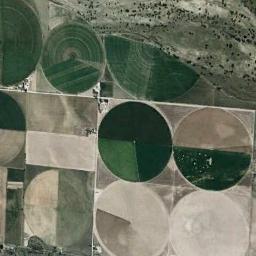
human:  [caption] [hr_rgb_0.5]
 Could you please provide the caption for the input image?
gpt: Several green, Tan and light yellow mixed circular farmland with semicircles .

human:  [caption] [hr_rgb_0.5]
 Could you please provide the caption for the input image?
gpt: Some green circle farmland are in the bare land .

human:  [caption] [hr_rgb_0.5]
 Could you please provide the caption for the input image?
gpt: Several circular farmlands with different colors are on the wasteland and some chaparrals beside .

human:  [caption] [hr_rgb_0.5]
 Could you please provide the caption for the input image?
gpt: Only the round field at the top left is green .

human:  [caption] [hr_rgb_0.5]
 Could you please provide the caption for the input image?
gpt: There are some circular farmlands of different sizes and different colors .